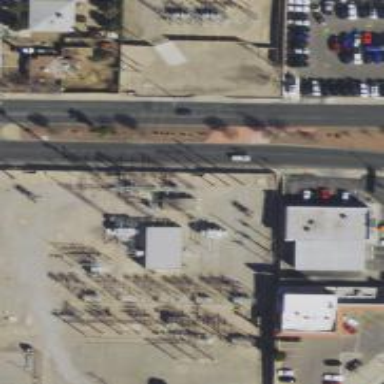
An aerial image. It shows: Power substation.